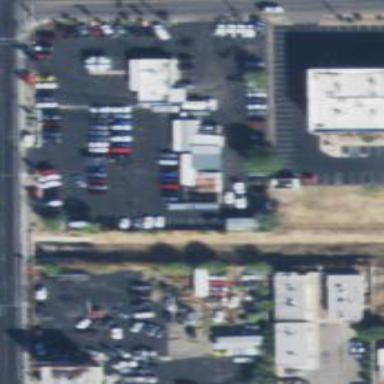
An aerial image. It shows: Car shop.